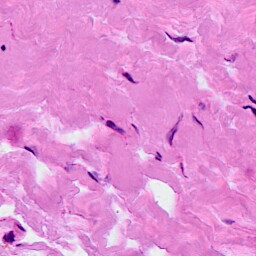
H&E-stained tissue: Breast